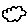
Label: cloud